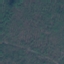
Land use / land cover class: Forest